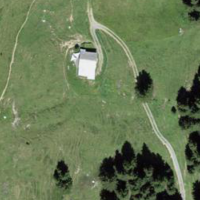
EUNIS habitat code: 26
Species observed at this site:
Viola calcarata